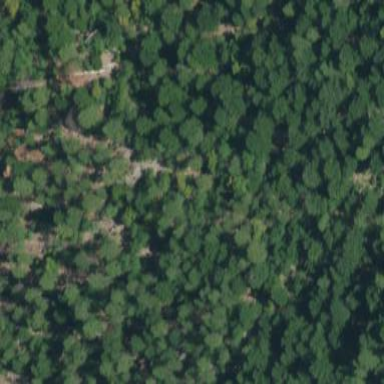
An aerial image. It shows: Forest area.